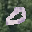
Label: 0